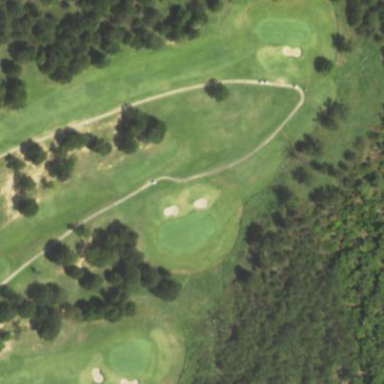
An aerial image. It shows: Grassy area designated as golf fairway.